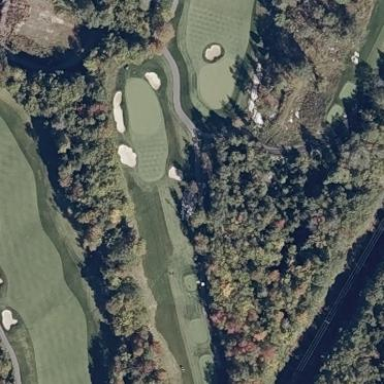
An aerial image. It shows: Golf rough area.